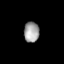
Tissue: skin
Cell type: Epithelial cells
Senescence score: 0.2777
Nuclear area (px): 307
Mean DAPI intensity: 158.906